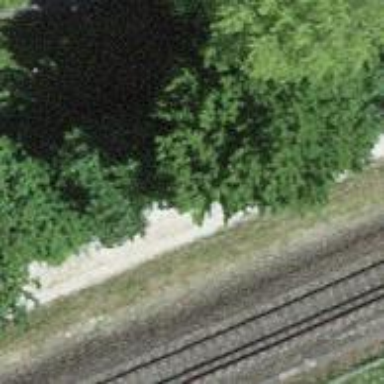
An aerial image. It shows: Track with grade 2 gravel surface.